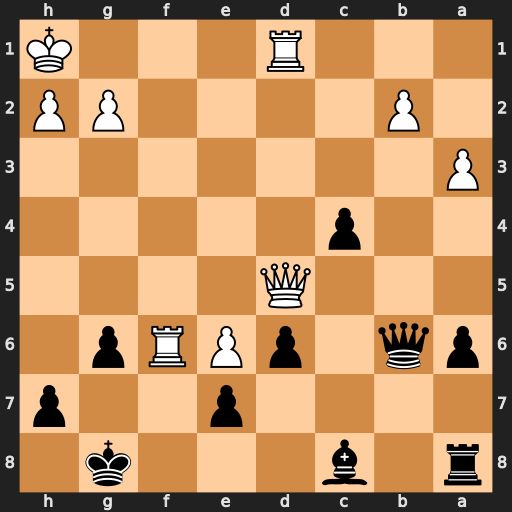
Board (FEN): r1b3k1/4p2p/pq1pPRp1/3Q4/2p5/P7/1P4PP/3R3K
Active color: b
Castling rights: -
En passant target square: -
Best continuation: Bb7 Qd4 Qxd4 Rxd4 exf6